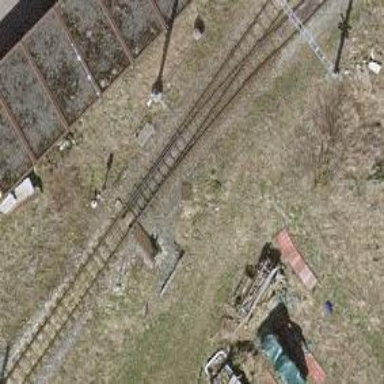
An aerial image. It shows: Railway switch.